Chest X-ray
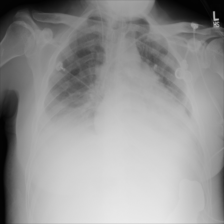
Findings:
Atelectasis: positive
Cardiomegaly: negative
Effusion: positive
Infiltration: negative
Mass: negative
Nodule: negative
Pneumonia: negative
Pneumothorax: negative
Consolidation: negative
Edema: negative
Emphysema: negative
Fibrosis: negative
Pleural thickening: negative
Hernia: negative